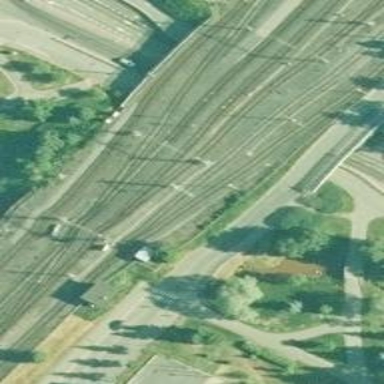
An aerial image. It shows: Rail yard with electrified contact lines for railway operations.